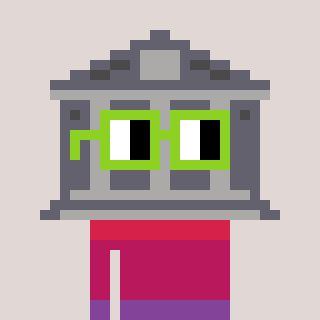
a pixel art character with square light green glasses, a bank-shaped head and a teal-colored body on a warm background